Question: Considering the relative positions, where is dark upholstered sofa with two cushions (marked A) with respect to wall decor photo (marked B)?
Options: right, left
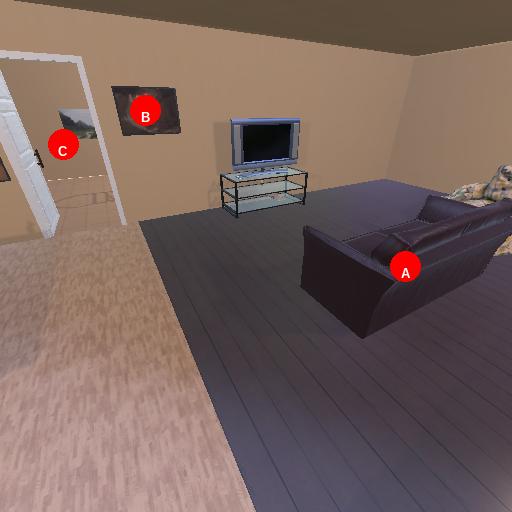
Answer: right